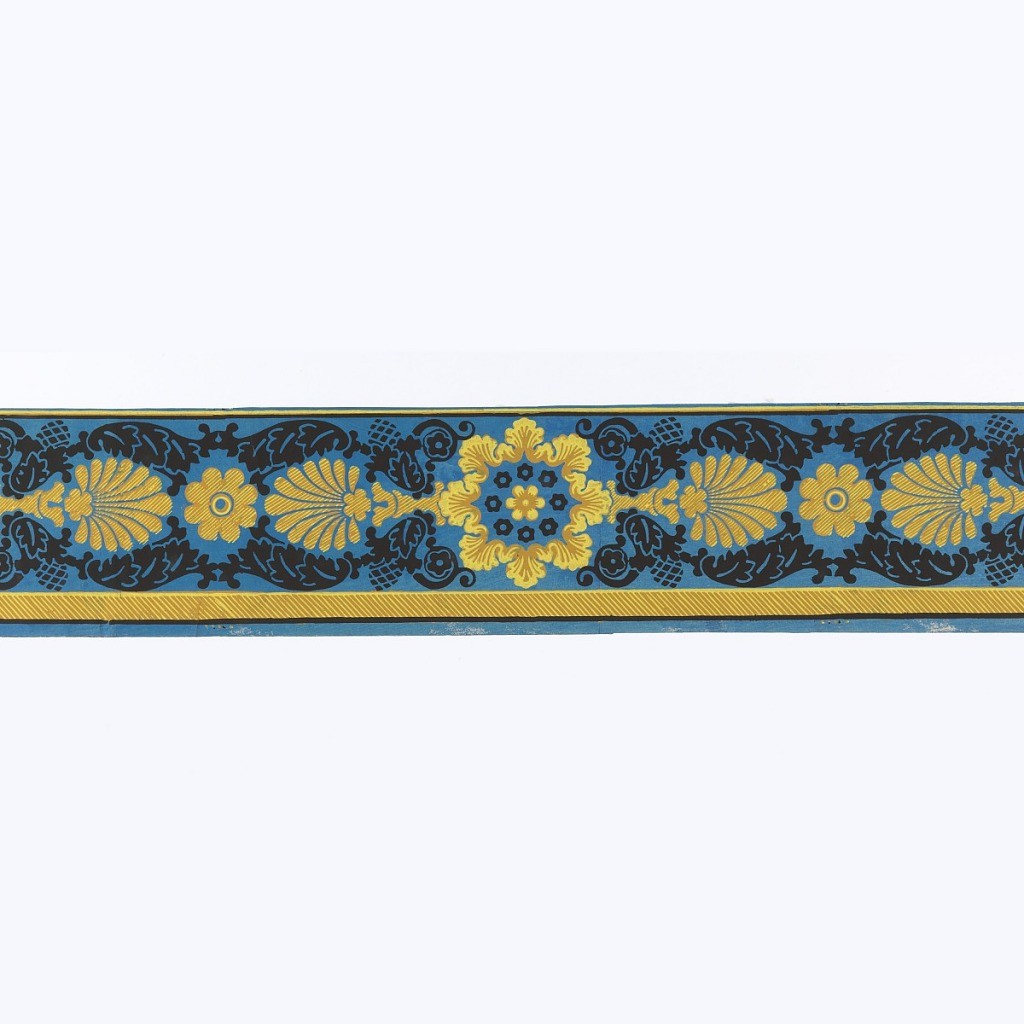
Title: Border
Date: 1815–25
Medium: Block printed on handmade paper
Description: Heavy black acanthus leaves frame anthemions and stylized blossoms printed on buff ground with diagonal yellow stripes. Light blue ground.